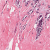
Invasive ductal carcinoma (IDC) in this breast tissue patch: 1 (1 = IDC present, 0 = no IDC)